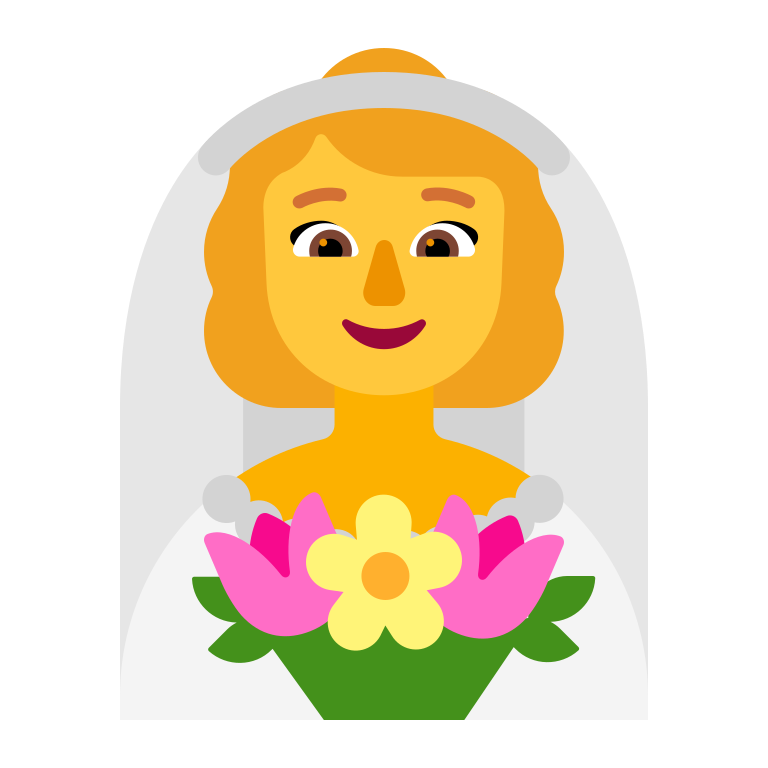
woman with veil flat default